Question: I have a player who can rotate and move around a 2D Cartesian grid, I need to calculate where to draw the enemies on screen.
The player should have a certain viewpoint which is the size of the screen in front of the direction the player is facing. (and a little behind)
I've tried tons of ways to implement this messing with Bi-Polar co-ordinates and Trig but I havn't been able to solve the problem of calculating where on the screen the enemies should be drawn.
The problem is best represent in the form of a graph with green being the viewpoint which is a rectangle that can rotate and move around the grid, and dots representing player and enemy.

So I need to work out the positions of the enemies on screen relative to the players rotation and position.
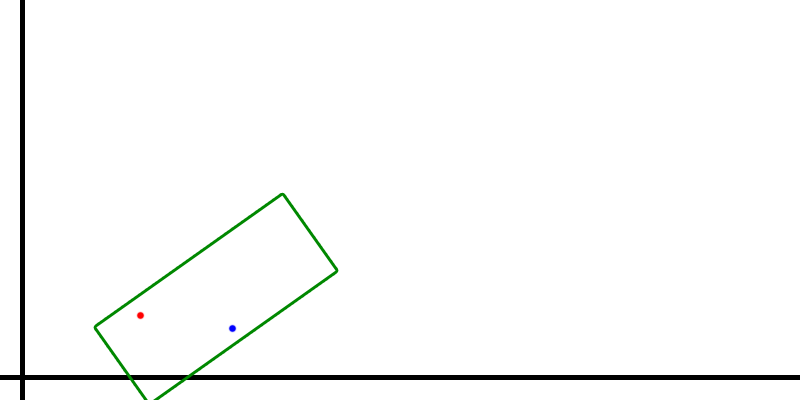
Answer: If you're going for a Doom-like perspective, you should imagine the viewing area as a parallelogram, rather than a rectangle. Imagine that behind your character is a camera man with its own position and angle.

The enemy's screen position is related to the angle between the camera and the enemy.
'''
//indicates where on the screen an enemy should be drawn.
//-1 represents the leftmost part of the screen,
//and 1 is the rightmost.
//Anything larger or smaller is off the edge of the screen and should not be drawn.
float calculateXPosition(camera, enemy){
//the camera man can see anything 30 degrees to the left or right of its line of sight.
//This number is arbitrary; adjust to your own tastes.
frustumWidth = 60;
//the angle between the enemy and the camera, in relation to the x axis.
angle = atan2(enemy.y - camera.y, enemy.x - camera.x);
//the angle of the enemy, in relation to the camera's line of sight. If the enemy is on-camera, this should be less than frustumWidth/2.
objectiveAngle = camera.angle - angle;
//scale down from [-frustumWidth/2, frustumWidth/2] to [-1, 1]
return objectiveAngle / (frustrumWidth / 2);
}
'''
These diagrams visualize what the variables I'm using here represent:

Once you have an "X position" in the range of [-1, 1], it should be easy enough to convert that into pixel coordinates. For example, if your screen is 500 pixels wide, you can do something like '((calculateXPosition(camera, enemy) + 1) / 2) * 500;'
Edit:
You can do something similar to find the y-coordinate of a point, based on the point's height and distance from the camera.
(I'm not sure how you should define the height of the enemy and camera - any number should be fine as long as they somewhat match the scale set by the x and y dimensions of the cartesian grid.)

'''
//this gives you a number between -1 and 1, just as calculateXPosition does.
//-1 is the bottom of the screen, 1 is the top.
float getYPosition(pointHeight, cameraHeight, distanceFromCamera){
frustrumWidth = 60;
relativeHeight = pointHeight - cameraHeight;
angle = atan2(relativeHeight, distanceFromCamera);
return angle / (frustrumWidth / 2);
}
'''

You can call the method twice to determine the y position of both the top and the bottom of the enemy:
'''
distanceFromCamera = sqrt((enemy.x - camera.x)^2 + (enemy.y - camera.y)^2);
topBoundary = convertToPixels(getYPosition(enemy.height, camera.height, distanceFromCamera));
bottomBoundary = convertToPixels(getYPosition(0, camera.height, distanceFromCamera));
'''
That should give you enough information to properly scale and position the enemy's sprite.
(aside: the frustrumWidths in the two methods don't need to be the same - in fact, they should be different if the screen you are drawing to is rectangular. The ratios of the x frustrum and y frustrum should be equal to the ratios of the width and height of the screen.)